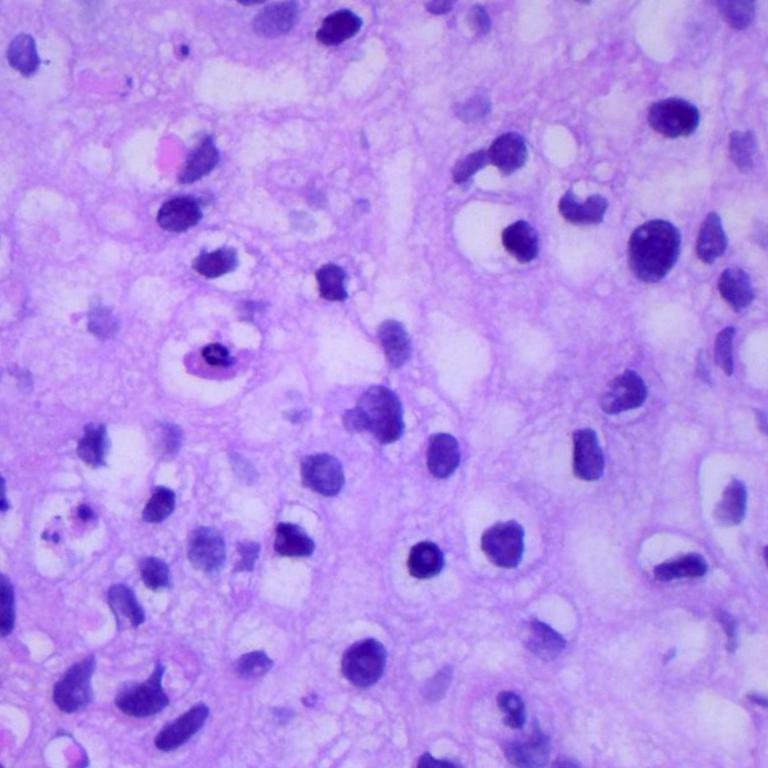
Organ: lung
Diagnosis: squamous carcinomas